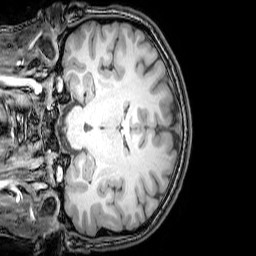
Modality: T1w
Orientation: coronal
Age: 24
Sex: male
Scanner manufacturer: philips
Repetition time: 0.008203 s
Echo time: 0.00378 s